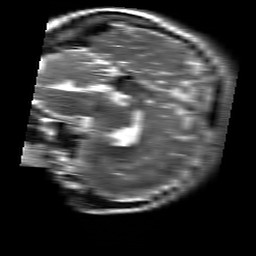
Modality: T2w
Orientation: sagittal
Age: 26
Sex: female
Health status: healthy
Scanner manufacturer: siemens
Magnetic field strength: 3 T
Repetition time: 4.01 s
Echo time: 0.116 s